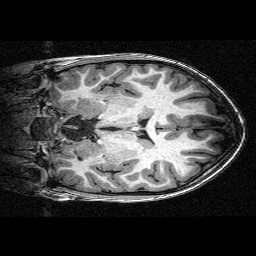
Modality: T1w
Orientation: coronal
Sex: male
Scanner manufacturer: siemens
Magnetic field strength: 3 T
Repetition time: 2.3 s
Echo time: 0.00336 s